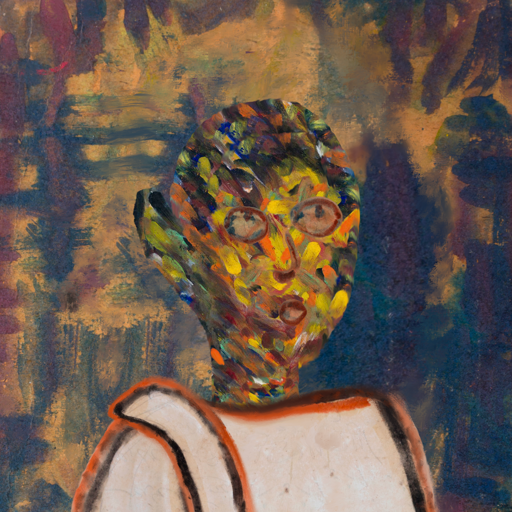
Background: InTheSun, Head And Neck Side: An_Impression, Face Side: Orphan, Bust: Roy_Bahadur, Hair Side: Blank, Head Accessory: Blank, Second Necklace: Blank, Necklace: Blank, Baby: Blank